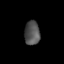
Tissue: lung
Cell type: T cells
Senescence score: 0.1724
Nuclear area (px): 363
Mean DAPI intensity: 81.592